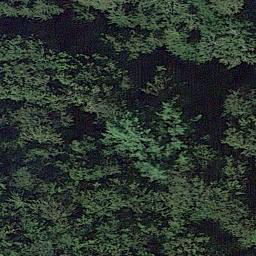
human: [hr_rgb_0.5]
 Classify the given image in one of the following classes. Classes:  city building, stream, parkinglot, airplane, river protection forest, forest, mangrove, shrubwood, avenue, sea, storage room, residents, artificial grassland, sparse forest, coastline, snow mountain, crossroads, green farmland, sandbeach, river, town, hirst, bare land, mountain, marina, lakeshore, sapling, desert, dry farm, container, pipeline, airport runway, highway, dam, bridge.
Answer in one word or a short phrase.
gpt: forest